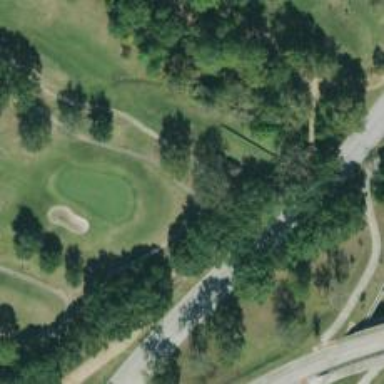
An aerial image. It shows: Golf cartpath that is also road path.